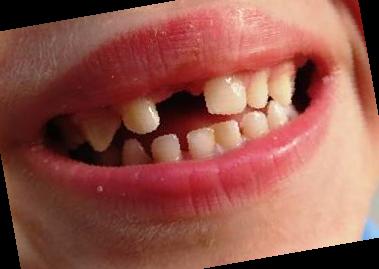
Condition: hypodontia